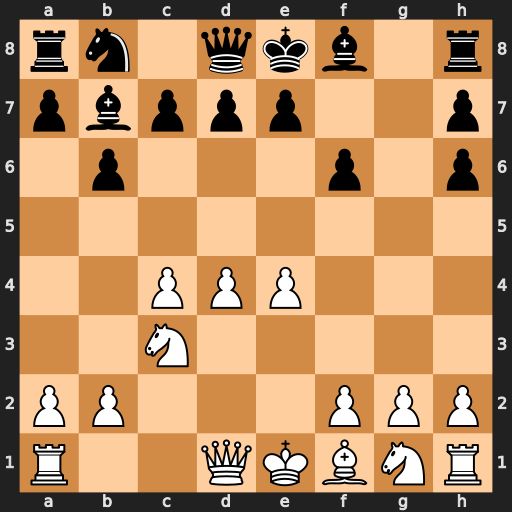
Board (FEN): rn1qkb1r/pbppp2p/1p3p1p/8/2PPP3/2N5/PP3PPP/R2QKBNR
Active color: w
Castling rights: KQkq
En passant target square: -
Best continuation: Qh5#